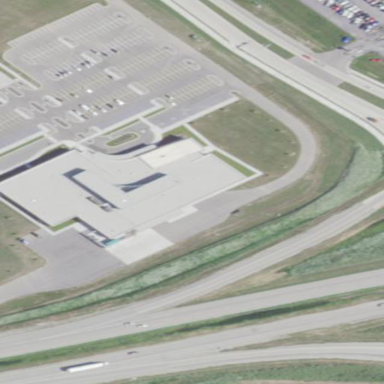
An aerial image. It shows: Healthcare clinic within hospital building.